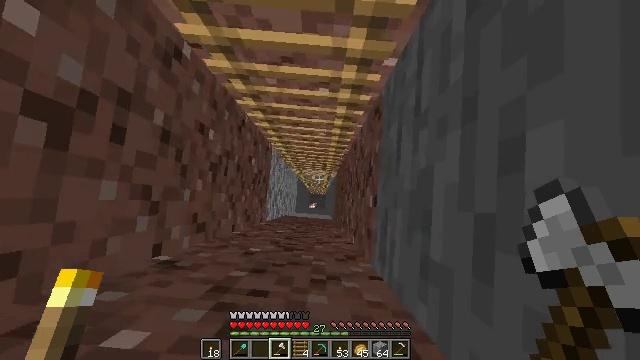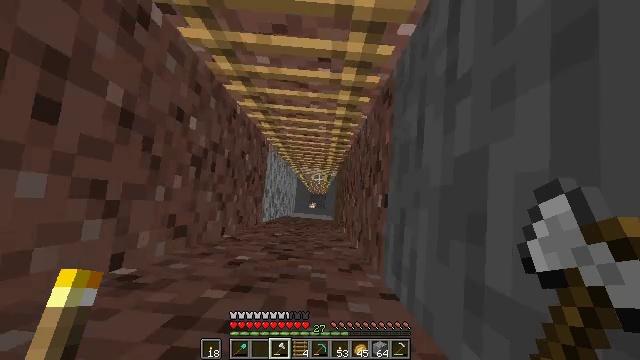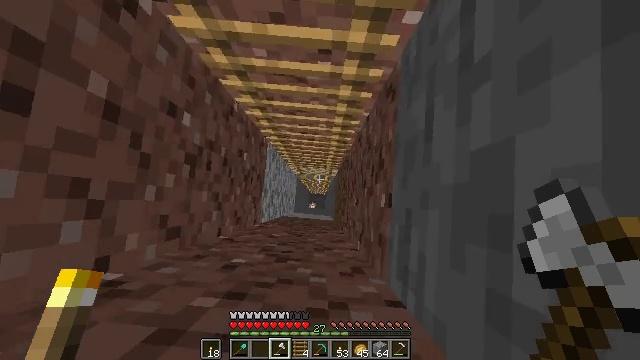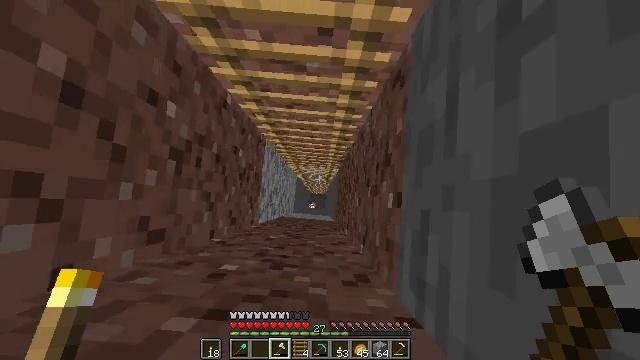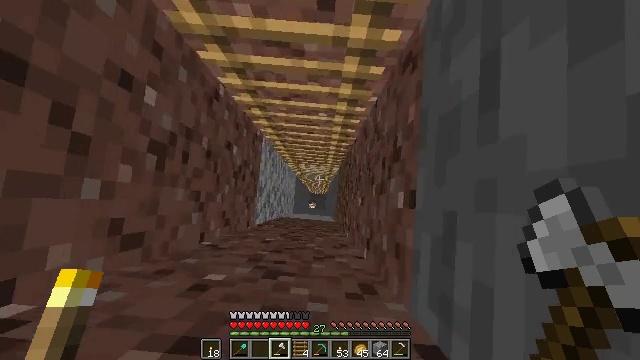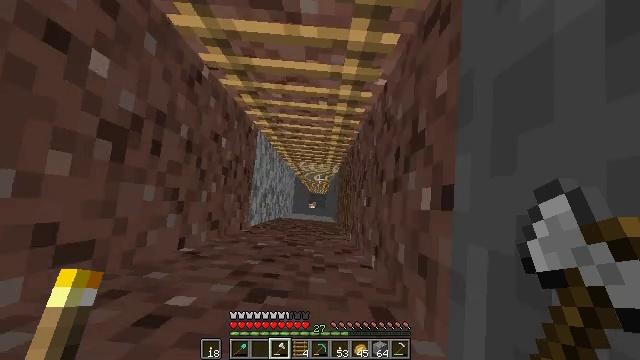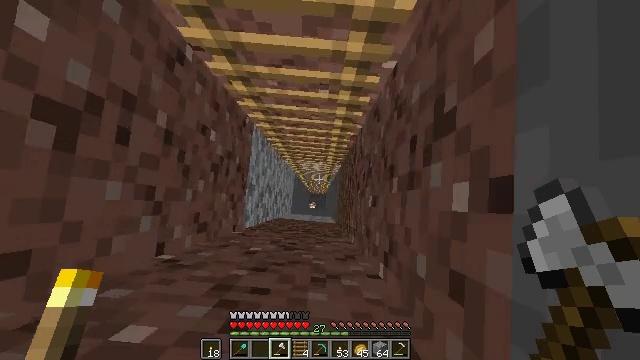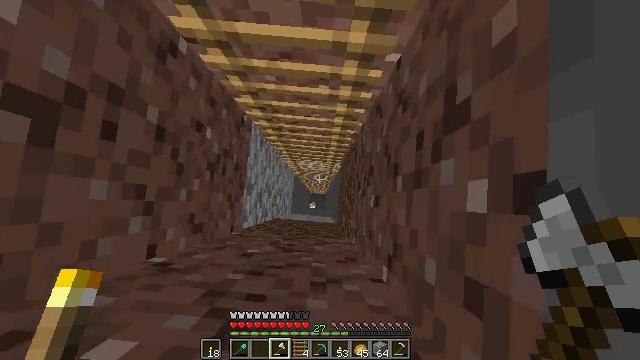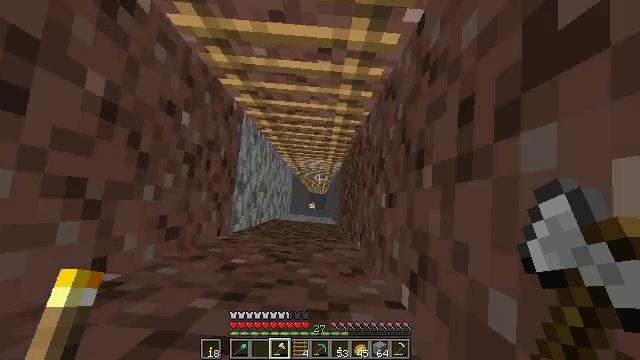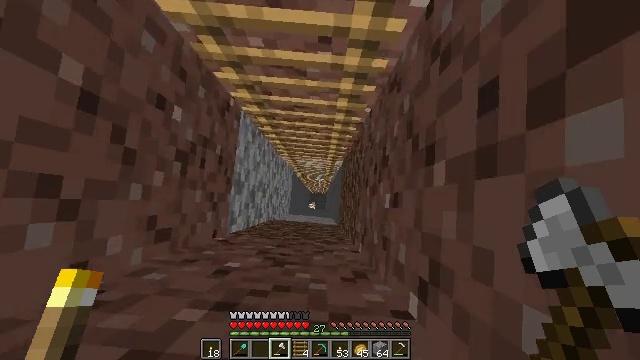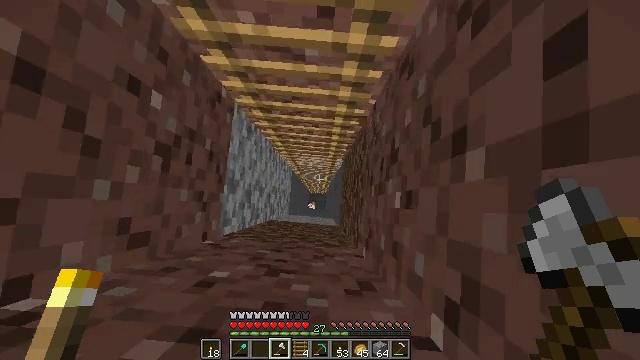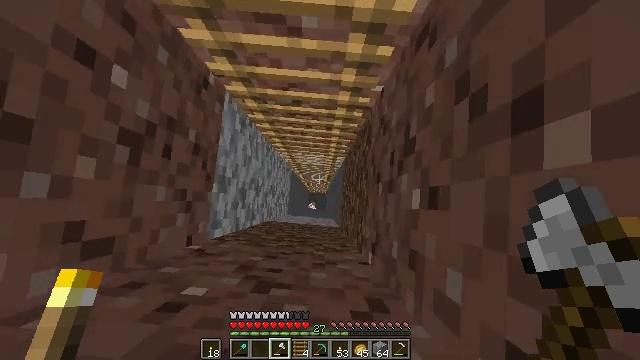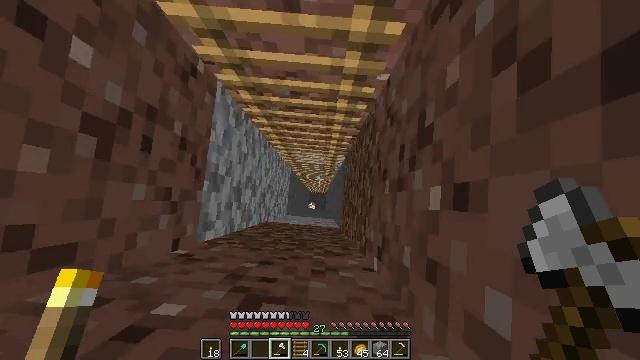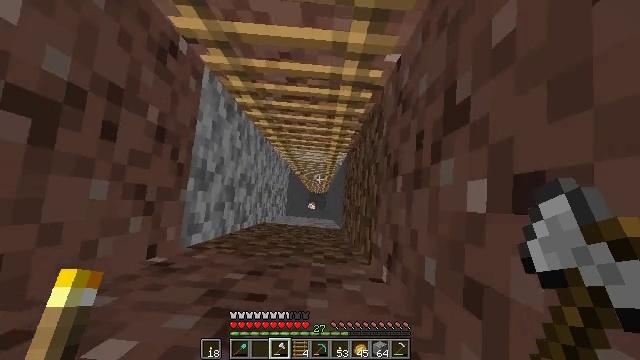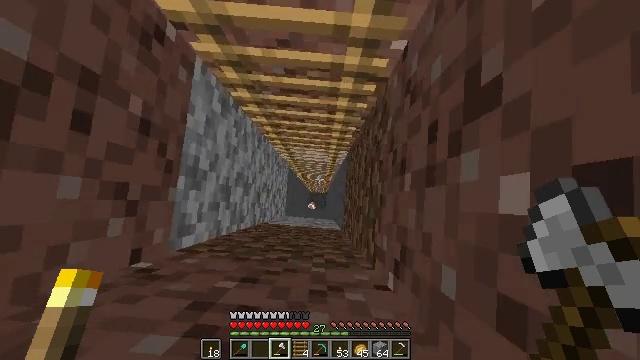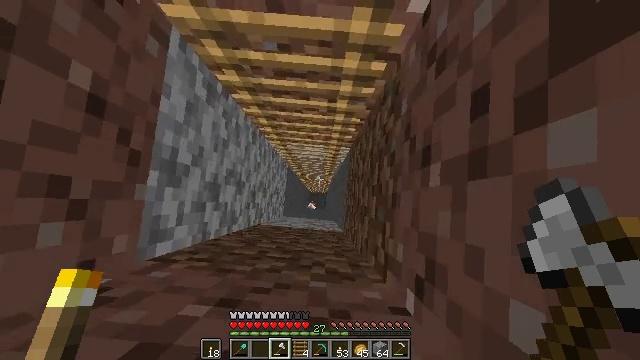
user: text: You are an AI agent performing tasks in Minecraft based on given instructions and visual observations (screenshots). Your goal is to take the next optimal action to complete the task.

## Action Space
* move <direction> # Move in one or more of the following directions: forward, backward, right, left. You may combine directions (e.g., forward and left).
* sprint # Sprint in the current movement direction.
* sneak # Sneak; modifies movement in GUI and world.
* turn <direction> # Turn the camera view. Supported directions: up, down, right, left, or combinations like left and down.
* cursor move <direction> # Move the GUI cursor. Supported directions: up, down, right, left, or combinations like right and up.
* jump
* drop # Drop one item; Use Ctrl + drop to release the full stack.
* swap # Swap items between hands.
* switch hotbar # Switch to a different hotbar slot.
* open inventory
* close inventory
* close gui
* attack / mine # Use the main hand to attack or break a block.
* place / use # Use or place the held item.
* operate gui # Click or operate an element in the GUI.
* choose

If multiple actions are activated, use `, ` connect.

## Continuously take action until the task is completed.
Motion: motion action
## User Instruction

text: Collect the ladder block.
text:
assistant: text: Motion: no_op
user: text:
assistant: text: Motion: no_op
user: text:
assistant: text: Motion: no_op
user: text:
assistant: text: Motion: no_op
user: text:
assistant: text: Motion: no_op
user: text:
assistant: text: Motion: no_op
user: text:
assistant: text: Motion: no_op
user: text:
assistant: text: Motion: no_op
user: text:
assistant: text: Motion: no_op
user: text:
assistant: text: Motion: no_op
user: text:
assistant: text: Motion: no_op
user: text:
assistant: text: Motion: no_op
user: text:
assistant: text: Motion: no_op
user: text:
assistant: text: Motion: no_op
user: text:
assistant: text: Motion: no_op
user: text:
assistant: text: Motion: no_op
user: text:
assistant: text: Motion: no_op
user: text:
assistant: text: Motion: no_op
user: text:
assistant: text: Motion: no_op
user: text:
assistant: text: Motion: no_op
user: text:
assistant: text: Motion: no_op
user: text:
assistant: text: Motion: no_op
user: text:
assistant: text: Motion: no_op
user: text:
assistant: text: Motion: no_op
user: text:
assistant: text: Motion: no_op
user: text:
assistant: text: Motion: no_op
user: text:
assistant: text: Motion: no_op
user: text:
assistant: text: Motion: no_op
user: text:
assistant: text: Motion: no_op
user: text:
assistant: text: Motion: no_op